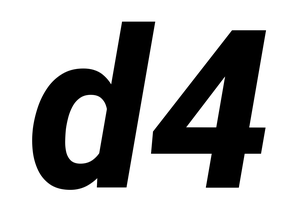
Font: Roboto-Italic_ExtraBold_Italic